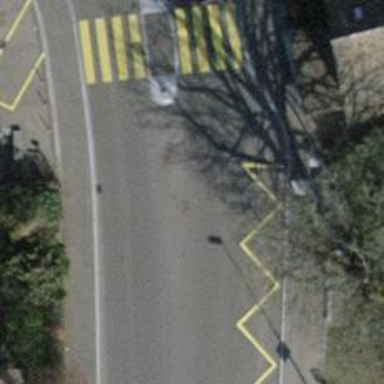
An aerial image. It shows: Bus stop equipped with public transport stop position.